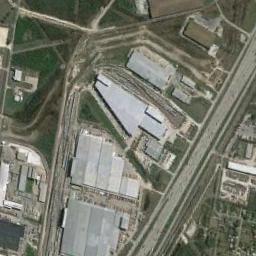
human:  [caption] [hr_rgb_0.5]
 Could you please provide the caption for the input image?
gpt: There are many paths around the industrial area .

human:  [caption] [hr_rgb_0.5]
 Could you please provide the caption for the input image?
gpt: The industrial area has some workshops of different sizes and a lawn is next to the industrial area .

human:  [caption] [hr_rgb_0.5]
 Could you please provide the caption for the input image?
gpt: There are many houses in the industrial area .

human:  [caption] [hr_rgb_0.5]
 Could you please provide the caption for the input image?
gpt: Neatly planned plants and roads in an industrial area with good greening .

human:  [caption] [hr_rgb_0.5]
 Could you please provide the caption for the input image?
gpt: There are some gray buildings with roads around on the industrial area .